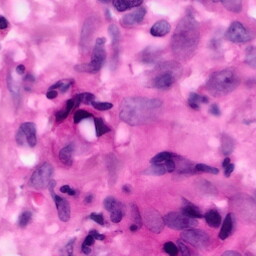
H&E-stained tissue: Pancreatic